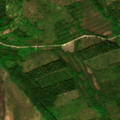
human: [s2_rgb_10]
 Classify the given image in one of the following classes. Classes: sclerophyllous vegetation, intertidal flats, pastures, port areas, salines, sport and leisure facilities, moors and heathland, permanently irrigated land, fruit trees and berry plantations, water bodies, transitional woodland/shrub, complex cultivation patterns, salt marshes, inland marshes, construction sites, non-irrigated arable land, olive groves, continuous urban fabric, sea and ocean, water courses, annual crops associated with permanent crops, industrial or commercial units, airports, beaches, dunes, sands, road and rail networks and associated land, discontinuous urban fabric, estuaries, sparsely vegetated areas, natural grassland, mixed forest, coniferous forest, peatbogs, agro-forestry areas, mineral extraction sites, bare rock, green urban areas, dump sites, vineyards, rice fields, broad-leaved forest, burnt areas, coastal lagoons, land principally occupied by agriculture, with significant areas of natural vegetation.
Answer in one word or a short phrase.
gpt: mixed forest, transitional woodland/shrub, peatbogs